Interaction volume radius: 5 \u00c5
Interaction volume height: 20 \u00c5
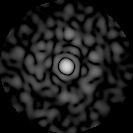
Disorder parameter: 0.8497